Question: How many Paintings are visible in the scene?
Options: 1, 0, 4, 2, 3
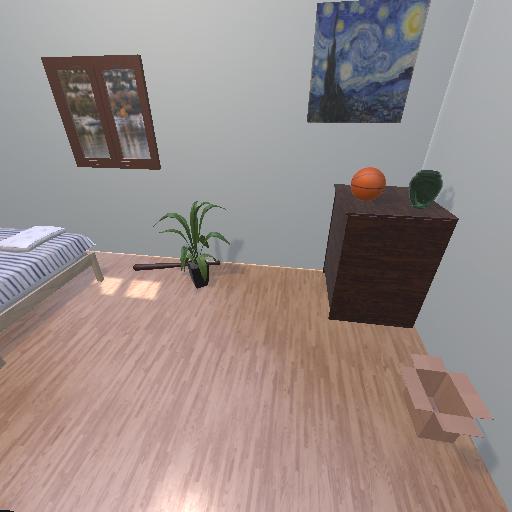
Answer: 1